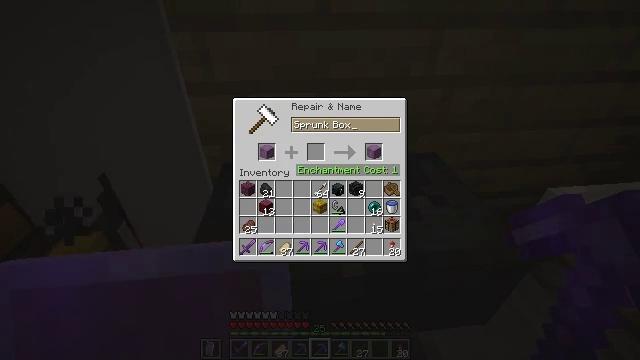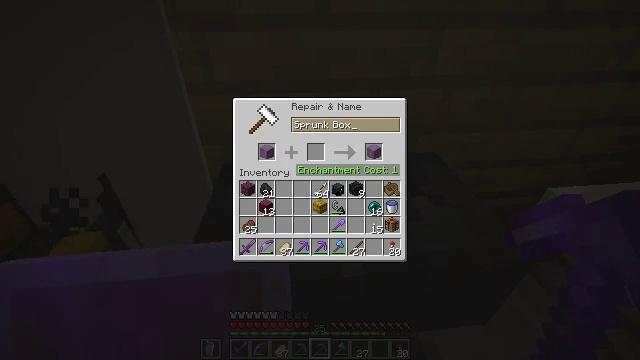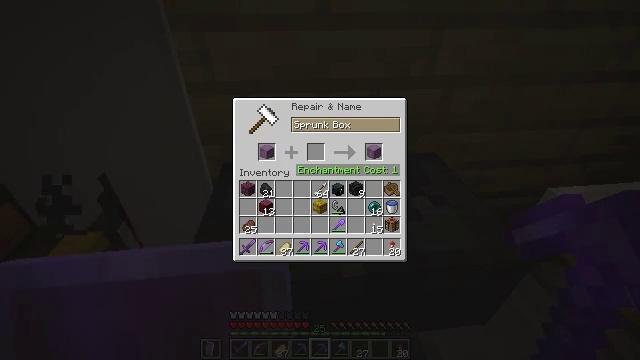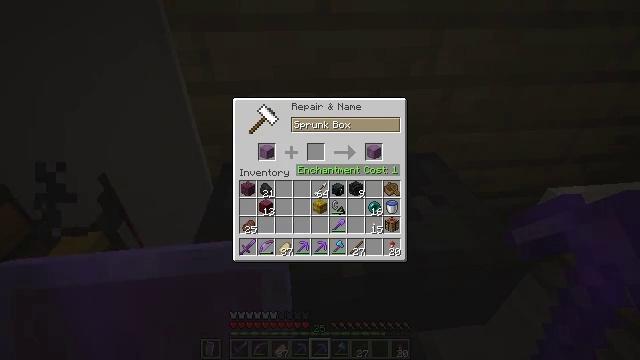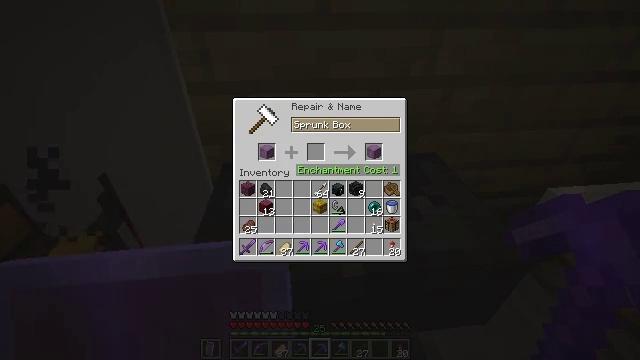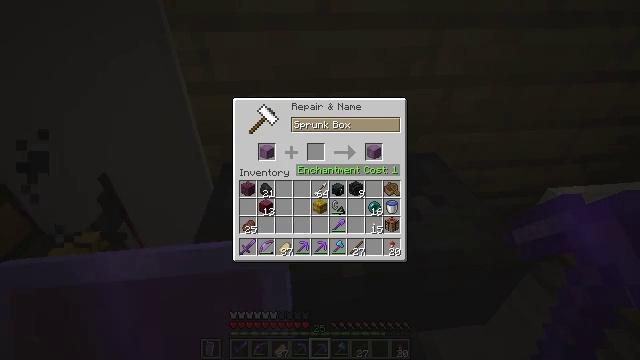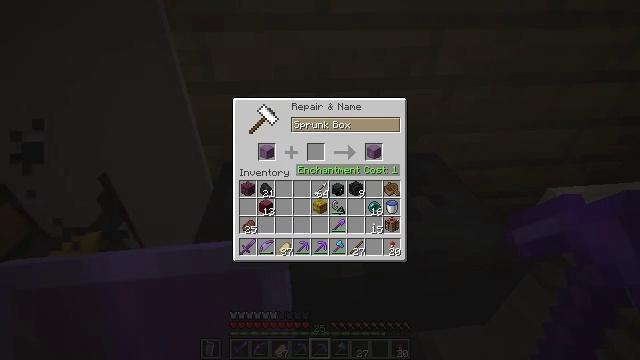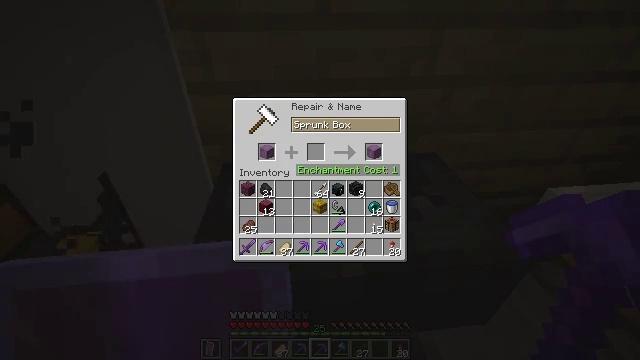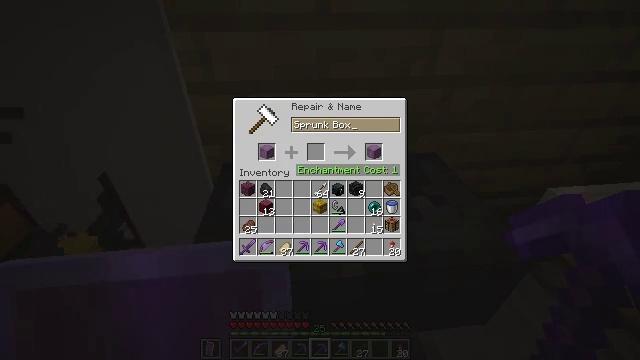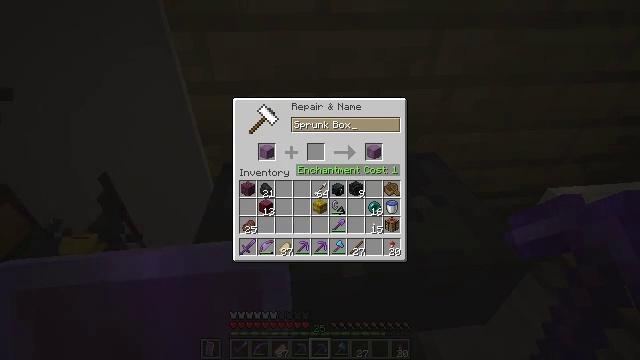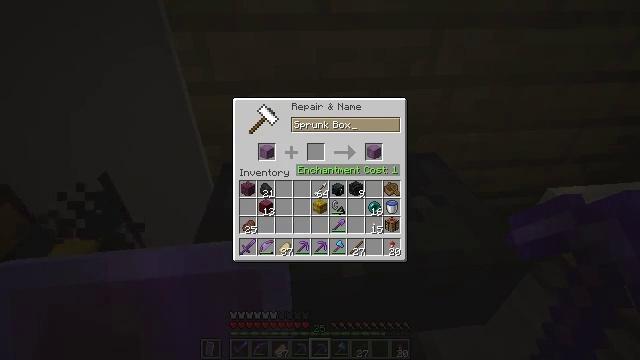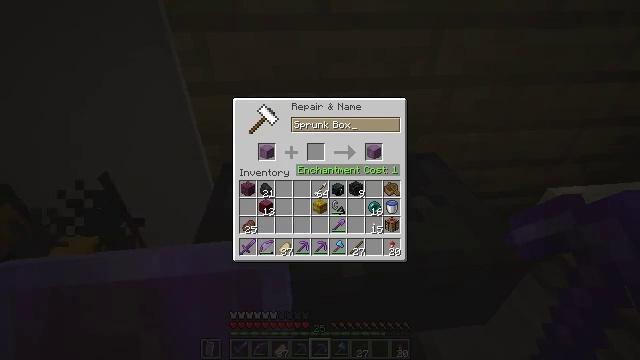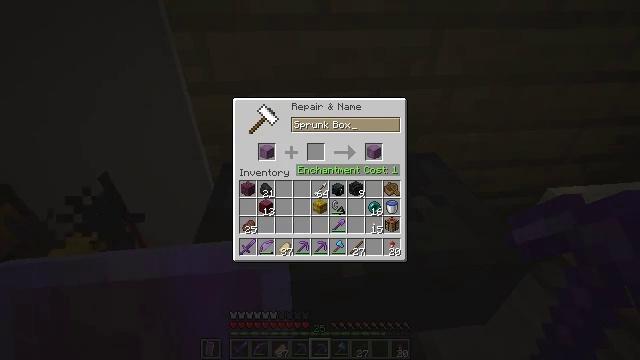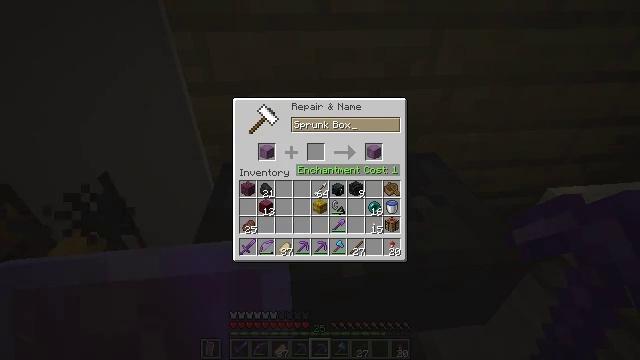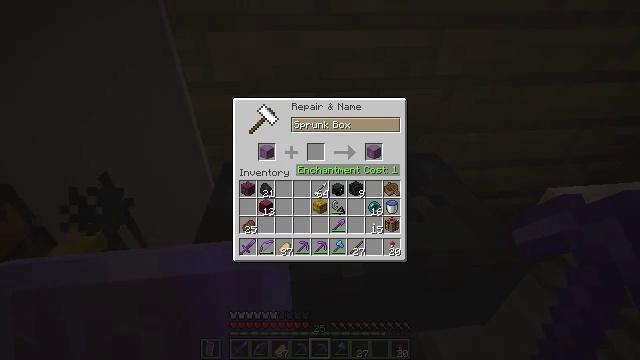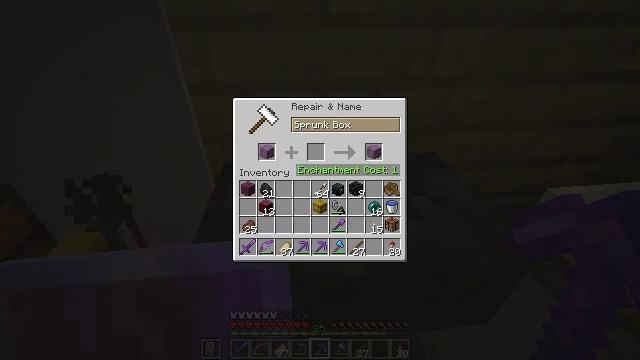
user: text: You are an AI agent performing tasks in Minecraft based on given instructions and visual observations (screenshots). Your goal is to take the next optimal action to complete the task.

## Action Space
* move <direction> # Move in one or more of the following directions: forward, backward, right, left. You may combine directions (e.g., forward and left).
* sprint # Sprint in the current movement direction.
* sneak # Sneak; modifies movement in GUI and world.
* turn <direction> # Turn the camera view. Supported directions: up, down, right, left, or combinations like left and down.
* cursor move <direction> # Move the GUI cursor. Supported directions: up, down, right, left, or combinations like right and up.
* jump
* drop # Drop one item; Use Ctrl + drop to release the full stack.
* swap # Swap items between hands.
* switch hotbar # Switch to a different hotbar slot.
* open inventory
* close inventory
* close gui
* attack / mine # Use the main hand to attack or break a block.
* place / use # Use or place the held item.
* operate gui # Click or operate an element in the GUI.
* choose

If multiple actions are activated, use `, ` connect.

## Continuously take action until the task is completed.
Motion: motion action
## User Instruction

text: Use resources to craft magenta dye.
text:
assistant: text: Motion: no_op
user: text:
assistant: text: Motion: no_op
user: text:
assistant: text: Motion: no_op
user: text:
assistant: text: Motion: no_op
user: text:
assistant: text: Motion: no_op
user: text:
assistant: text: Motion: no_op
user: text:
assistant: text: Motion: no_op
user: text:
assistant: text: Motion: no_op
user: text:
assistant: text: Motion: no_op
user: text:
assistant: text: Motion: no_op
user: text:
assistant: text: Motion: no_op
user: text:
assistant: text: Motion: no_op
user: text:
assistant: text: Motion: no_op
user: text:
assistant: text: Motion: no_op
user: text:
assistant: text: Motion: no_op
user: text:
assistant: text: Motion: no_op
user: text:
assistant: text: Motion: no_op
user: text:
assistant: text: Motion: no_op
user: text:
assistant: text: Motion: no_op
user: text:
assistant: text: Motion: no_op
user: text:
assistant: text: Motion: no_op
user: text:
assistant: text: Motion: no_op
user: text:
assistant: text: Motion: no_op
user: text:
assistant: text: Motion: no_op
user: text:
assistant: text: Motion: no_op
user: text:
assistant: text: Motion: no_op
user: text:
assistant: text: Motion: no_op
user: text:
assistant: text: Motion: no_op
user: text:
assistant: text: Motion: no_op
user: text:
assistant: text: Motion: no_op